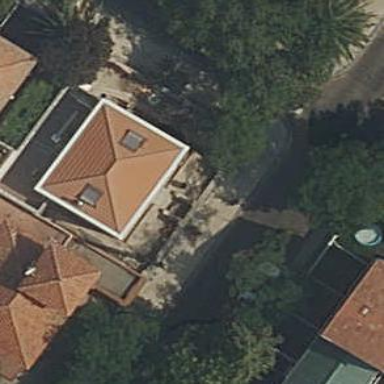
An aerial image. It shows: Hipped-roof house.